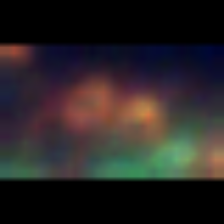
Taxon: Chaetoceros
Group: Diatoms